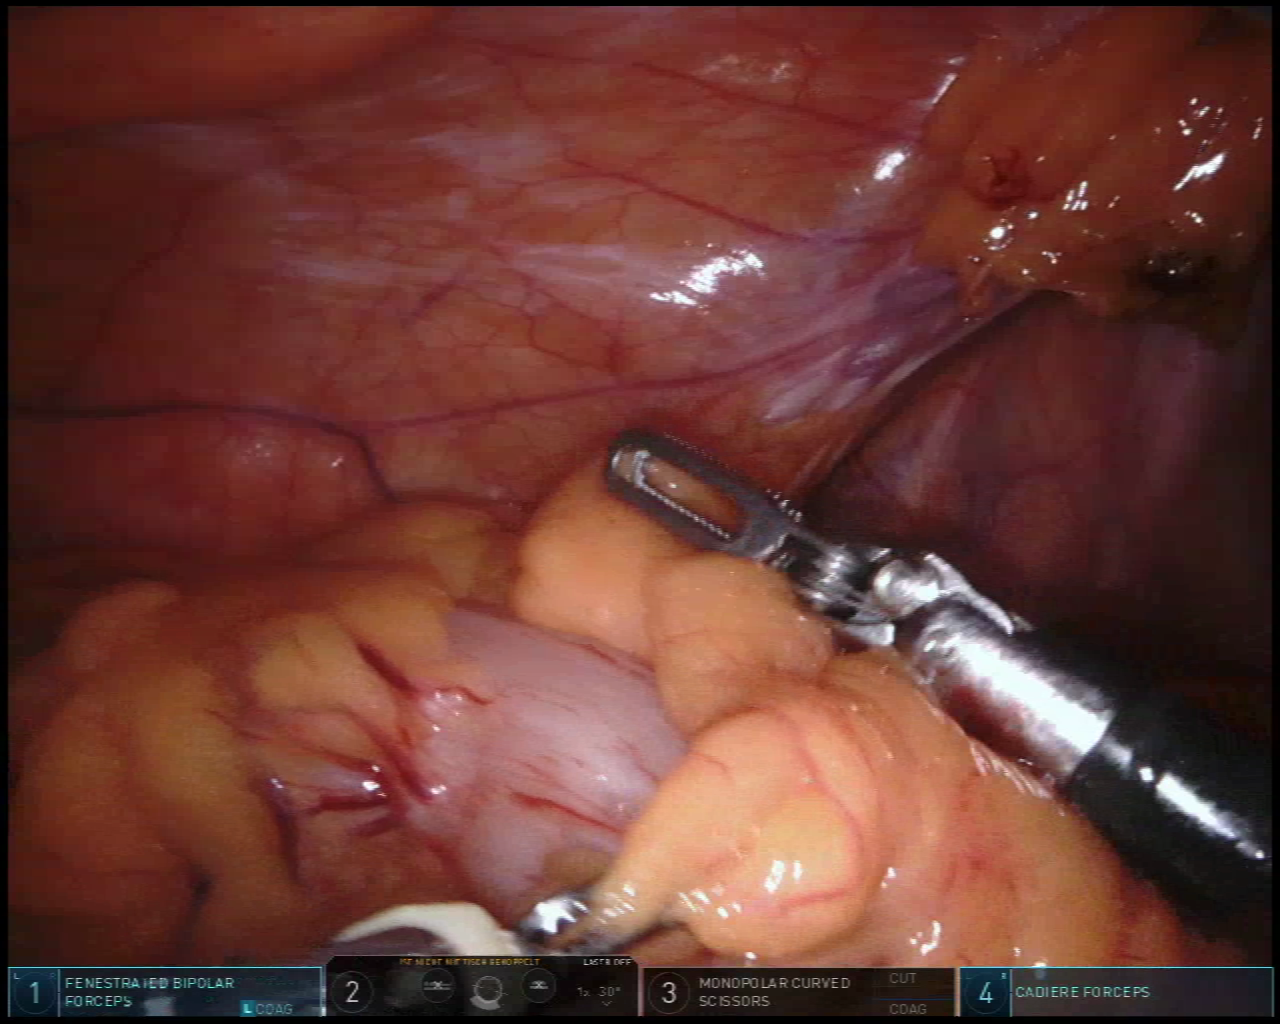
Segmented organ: abdominal_wall
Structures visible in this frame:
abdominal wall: yes
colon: no
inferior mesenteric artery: no
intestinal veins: no
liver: no
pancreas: no
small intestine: no
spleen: no
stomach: yes
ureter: no
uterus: no
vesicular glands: no